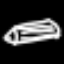
Label: pencil